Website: bh-photo
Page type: receipt
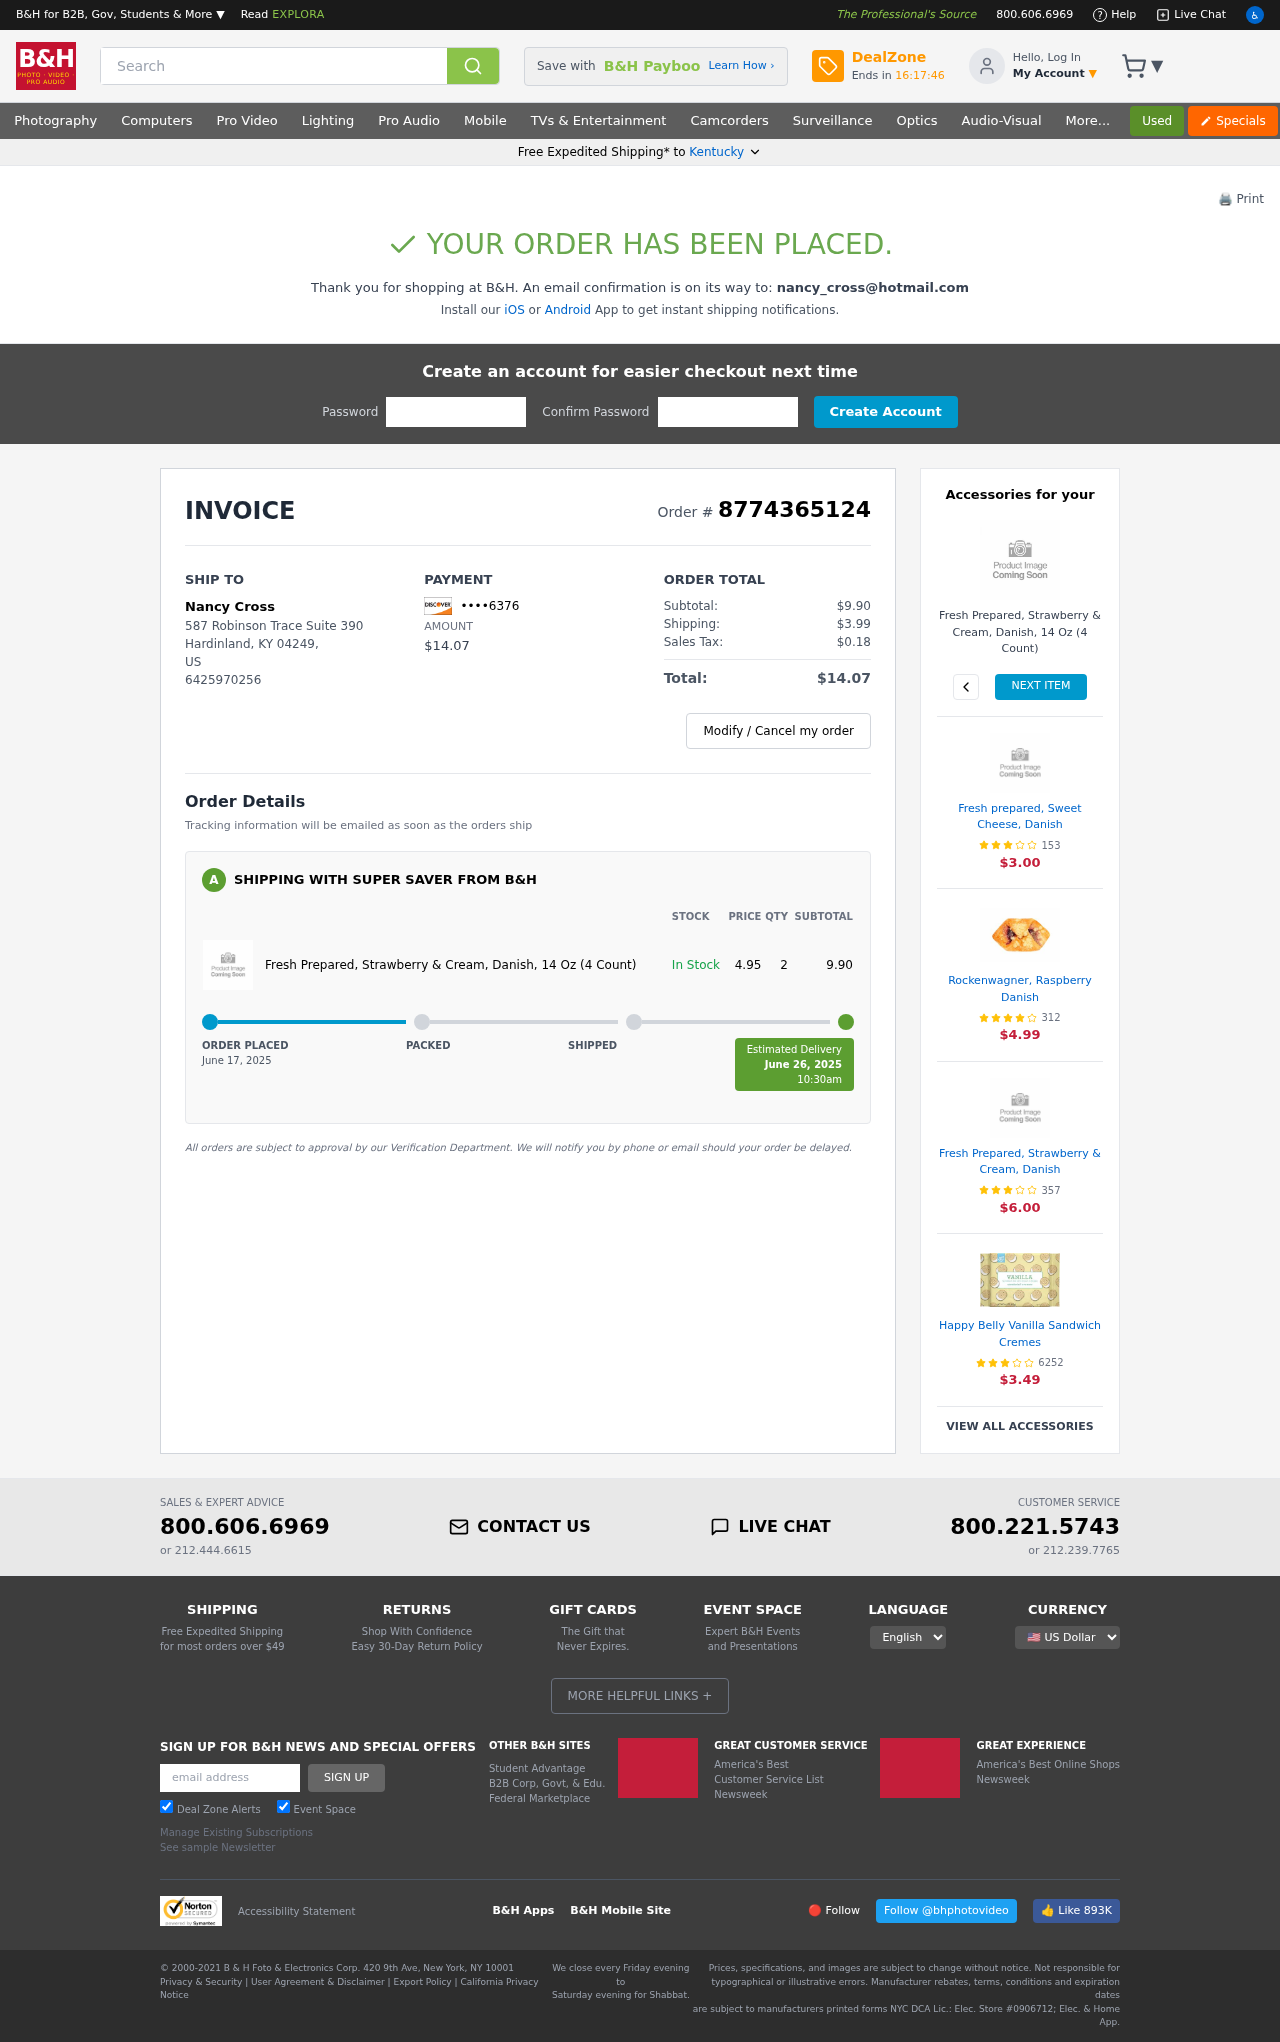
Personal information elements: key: PII_CARD_LAST4
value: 6376
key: PII_CITY
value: Hardinland
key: PII_EMAIL
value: nancy_cross@hotmail.com
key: PII_FULLNAME
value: Nancy Cross
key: PII_PHONE
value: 6425970256
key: PII_POSTCODE
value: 04249
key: PII_STATE
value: Kentucky
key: PII_STATE_ABBR
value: KY
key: PII_STREET
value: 587 Robinson Trace Suite 390
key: PII_COUNTRY_CODE
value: US
Product elements: key: PRODUCT1_NAME
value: Fresh Prepared, Strawberry & Cream, Danish, 14 Oz (4 Count)
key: PRODUCT1_PRICE
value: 4.95
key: PRODUCT1_QUANTITY
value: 2
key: PRODUCT1_NAME2
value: Fresh Prepared, Strawberry & Cream, Danish, 14 Oz (4 Count)
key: PRODUCT2_NAME
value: Fresh prepared, Sweet Cheese, Danish
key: PRODUCT2_NUM_RATINGS
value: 153
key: PRODUCT2_PRICE
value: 3.00
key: PRODUCT3_NAME
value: Rockenwagner, Raspberry Danish
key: PRODUCT3_NUM_RATINGS
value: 312
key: PRODUCT3_PRICE
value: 4.99
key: PRODUCT4_NAME
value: Fresh Prepared, Strawberry & Cream, Danish
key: PRODUCT4_NUM_RATINGS
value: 357
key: PRODUCT4_PRICE
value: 6.00
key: PRODUCT5_NAME
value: Happy Belly Vanilla Sandwich Cremes
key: PRODUCT5_NUM_RATINGS
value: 6252
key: PRODUCT5_PRICE
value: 3.49
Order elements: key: ORDER_ID
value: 8774365124
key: ORDER_TOTAL
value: $14.07
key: ORDER_SUBTOTAL
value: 9.90
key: ORDER_SUBTOTAL
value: $9.90
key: ORDER_SHIPPING_COST
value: $3.99
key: ORDER_TAX
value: $0.18
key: ORDER_DATE
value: June 17, 2025
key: ORDER_DELIVERY_DATE
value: June 26, 2025
Search elements: key: HEADER_SEARCH
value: Search